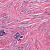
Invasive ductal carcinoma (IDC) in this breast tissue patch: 1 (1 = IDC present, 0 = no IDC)